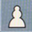
Piece: wP